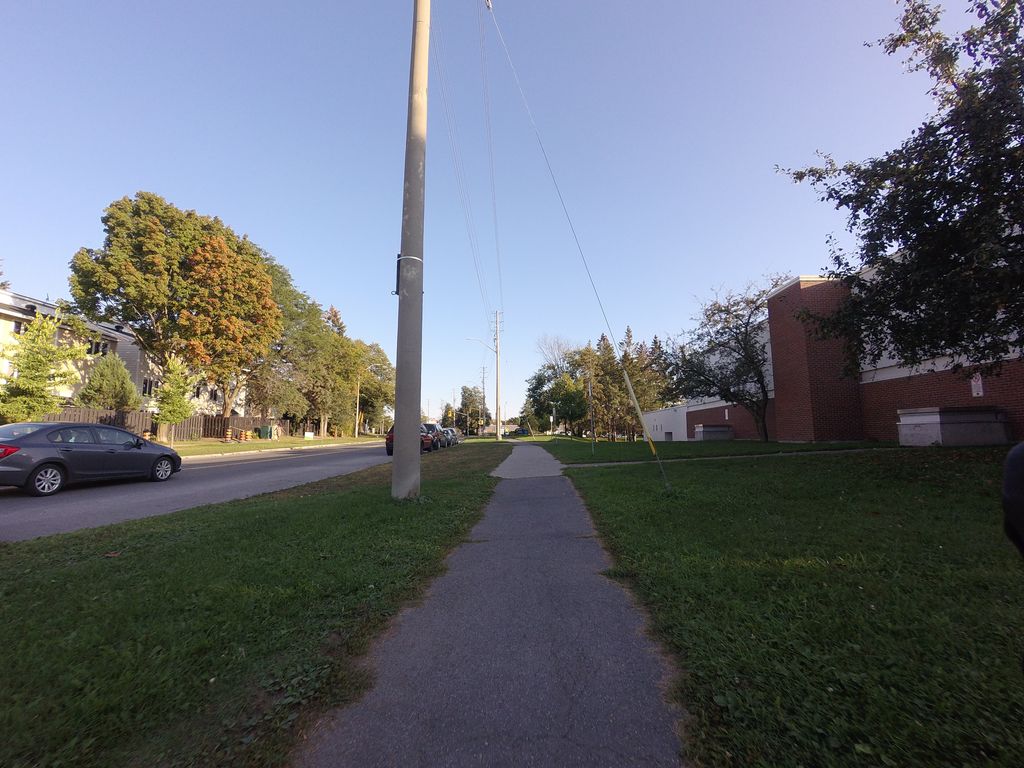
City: ottawa-gatineau